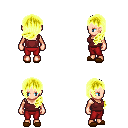
a pixel art fantasy rpg character, female body template, human, light skin, maroon pirate shirt, red pants, gold left-swept hairstyle, brown slippers, four views (front, back, left, right), 2x2 character sprite sheet, small pixel art, hard edges, no anti-aliasing